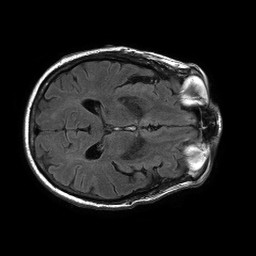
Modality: FLAIR
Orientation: axial
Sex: male
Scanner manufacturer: philips
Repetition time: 11 s
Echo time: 0.125 s